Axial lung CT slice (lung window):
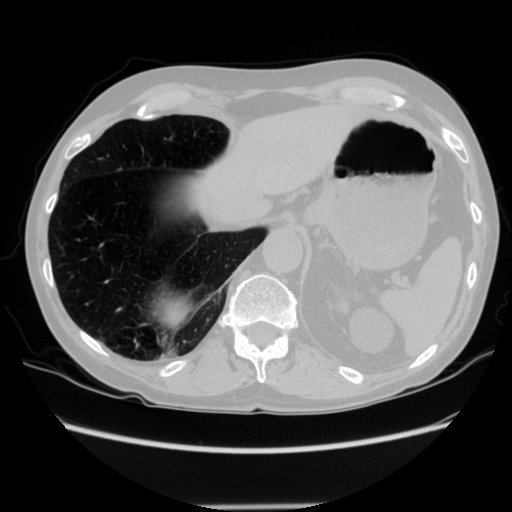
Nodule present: no